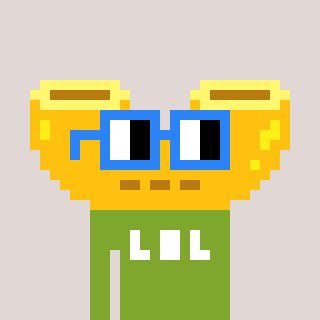
a pixel art character with square blue glasses, a macaroni-shaped head and a slimegreen-colored body on a warm background